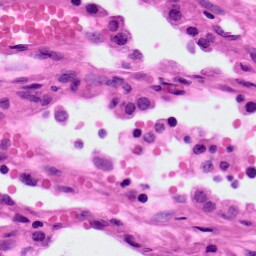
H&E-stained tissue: Lung